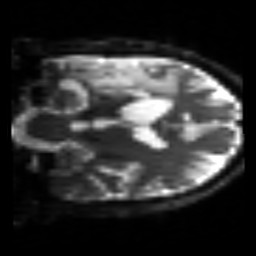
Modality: sbref
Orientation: coronal
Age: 64
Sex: male
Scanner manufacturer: siemens
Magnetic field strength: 3 T
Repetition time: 3.2 s
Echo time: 0.081 s